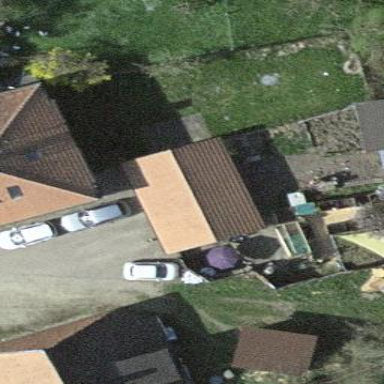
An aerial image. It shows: Garage building.